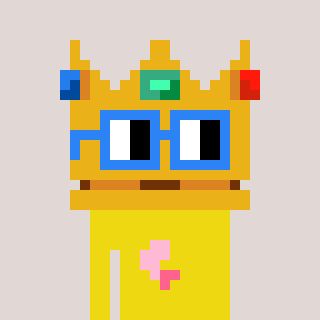
a pixel art character with square blue glasses, a crown-shaped head and a yellow-colored body on a warm background